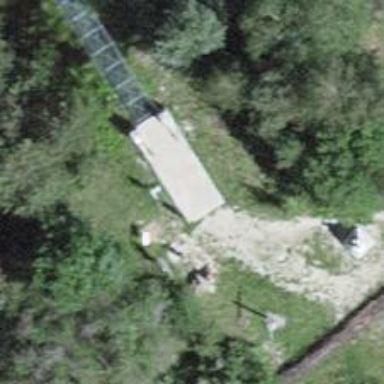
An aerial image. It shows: Simple-suspension bridge over path.